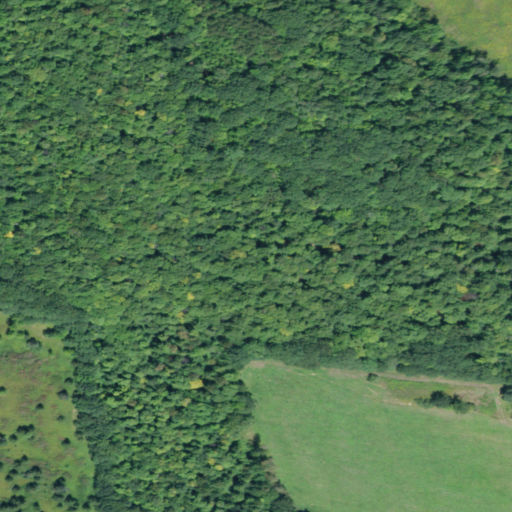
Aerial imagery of mountain in New York named Budd Hill containing deciduous forest, pasture, mixed forest, and cultivated crops